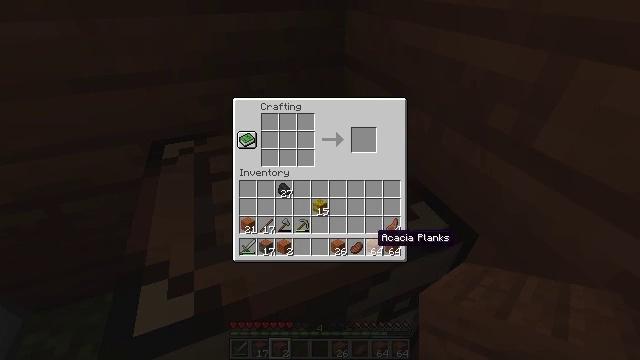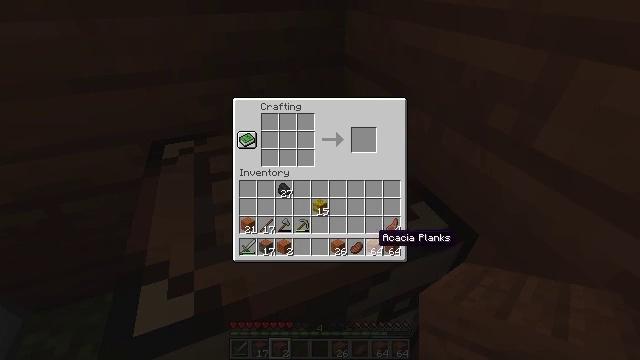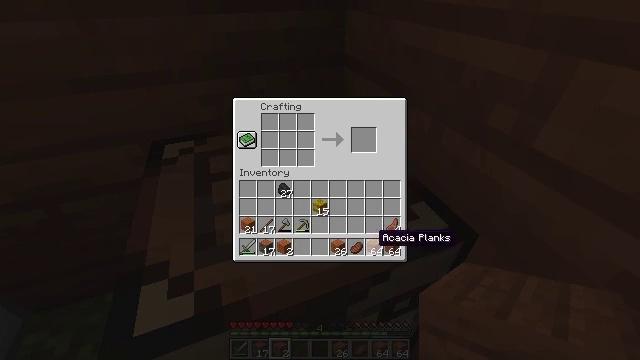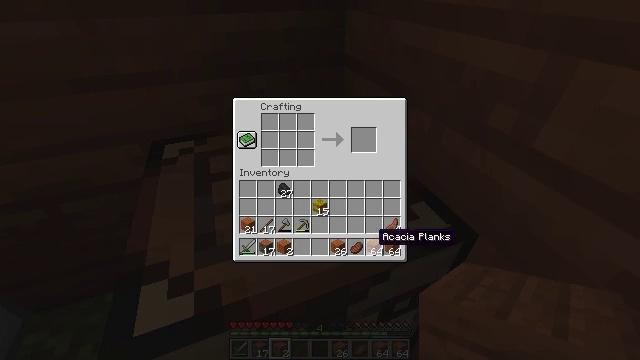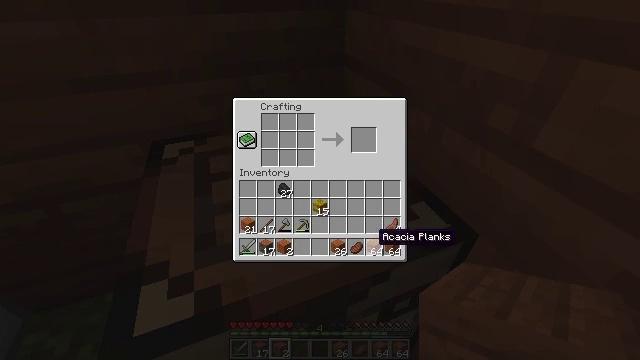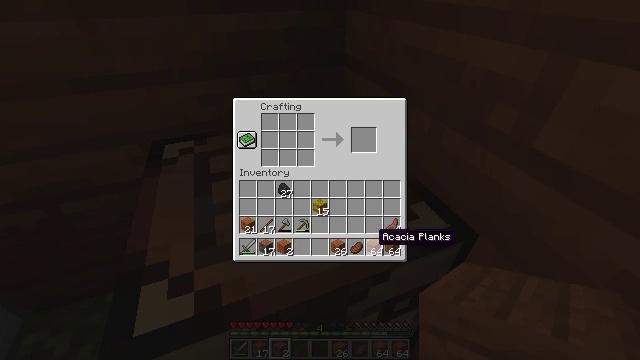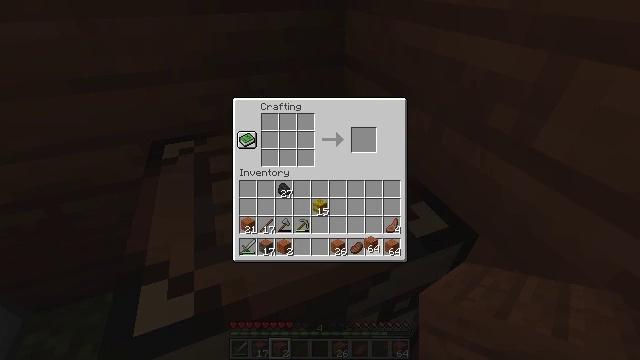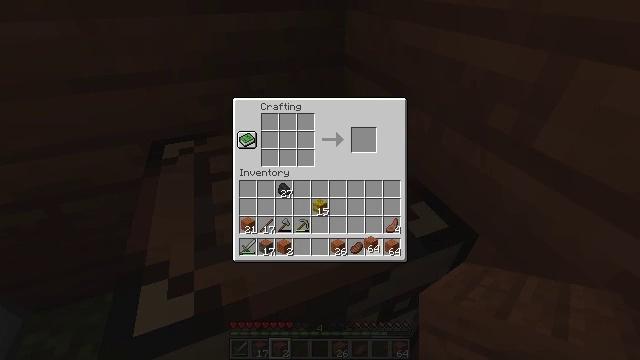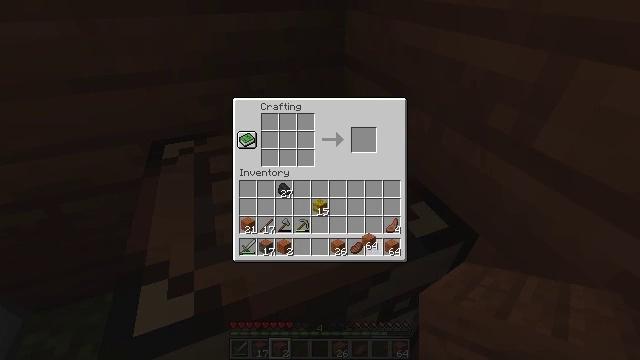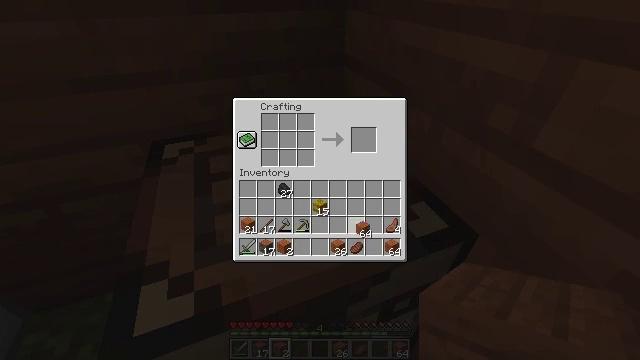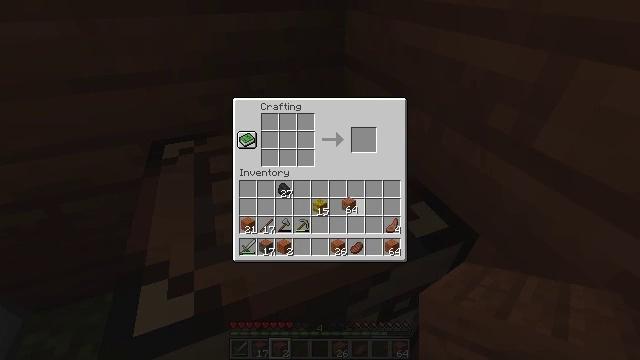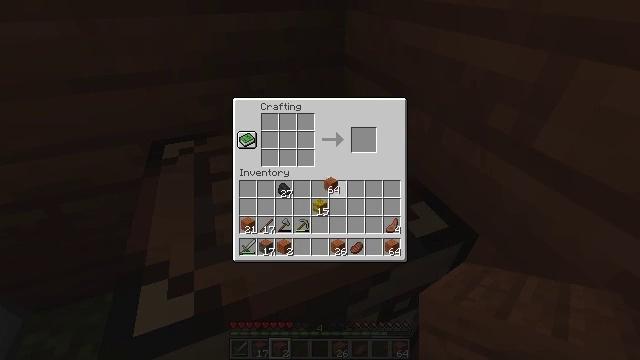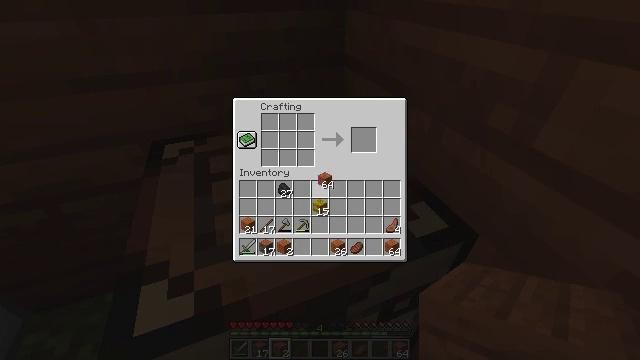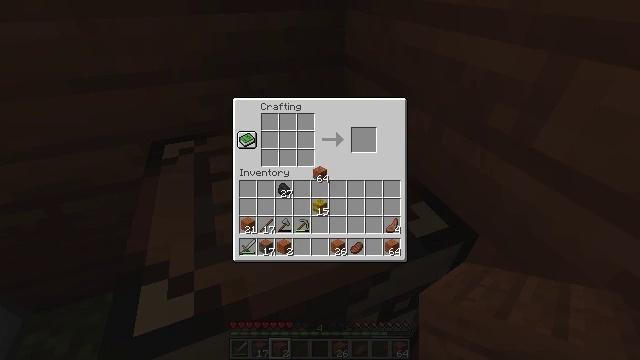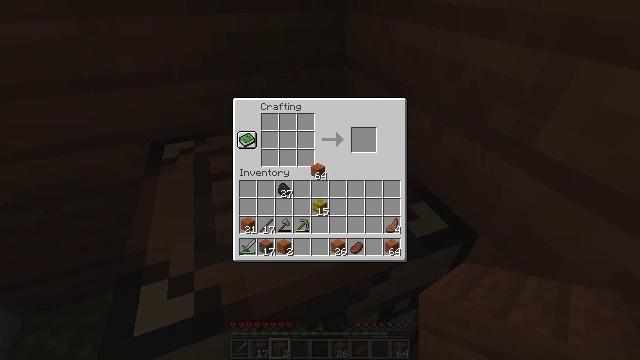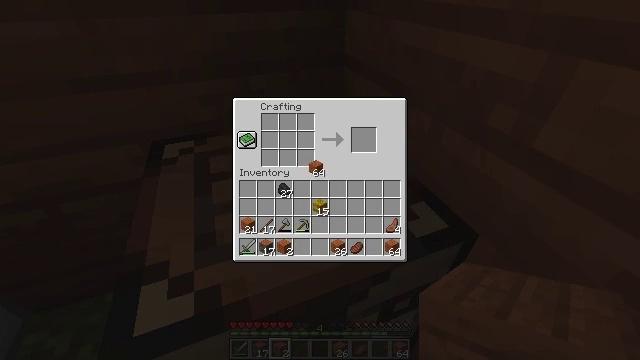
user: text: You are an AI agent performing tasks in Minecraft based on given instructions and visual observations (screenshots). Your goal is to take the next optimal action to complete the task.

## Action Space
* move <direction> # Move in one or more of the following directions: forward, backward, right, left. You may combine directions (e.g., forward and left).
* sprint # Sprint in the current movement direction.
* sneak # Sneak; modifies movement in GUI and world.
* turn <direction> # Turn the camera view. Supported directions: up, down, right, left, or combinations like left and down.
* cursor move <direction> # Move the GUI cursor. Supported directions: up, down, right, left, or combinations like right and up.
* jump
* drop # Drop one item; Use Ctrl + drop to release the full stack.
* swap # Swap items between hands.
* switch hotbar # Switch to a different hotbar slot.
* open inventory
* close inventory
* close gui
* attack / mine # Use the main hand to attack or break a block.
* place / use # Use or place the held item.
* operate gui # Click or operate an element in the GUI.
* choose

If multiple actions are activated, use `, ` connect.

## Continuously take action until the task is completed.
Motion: motion action
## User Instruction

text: Craft the acacia door in the crafting table with planks.
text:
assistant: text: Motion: no_op
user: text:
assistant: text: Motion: no_op
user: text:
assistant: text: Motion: no_op
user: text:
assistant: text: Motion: no_op
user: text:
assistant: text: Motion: no_op
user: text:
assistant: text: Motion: operate gui
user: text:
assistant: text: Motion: operate gui
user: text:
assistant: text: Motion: operate gui
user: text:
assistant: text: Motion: cursor move up
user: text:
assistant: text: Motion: cursor move left and up
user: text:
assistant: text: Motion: cursor move left and up
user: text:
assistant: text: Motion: no_op
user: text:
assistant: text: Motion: no_op
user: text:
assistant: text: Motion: no_op
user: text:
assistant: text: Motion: no_op
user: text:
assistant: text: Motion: no_op
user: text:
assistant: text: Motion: cursor move up
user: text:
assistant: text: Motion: cursor move up
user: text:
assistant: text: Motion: no_op
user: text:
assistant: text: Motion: no_op
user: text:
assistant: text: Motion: no_op
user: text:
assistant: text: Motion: no_op
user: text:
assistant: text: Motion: no_op
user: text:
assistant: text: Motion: no_op
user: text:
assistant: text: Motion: no_op
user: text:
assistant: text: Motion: no_op
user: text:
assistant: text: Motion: no_op
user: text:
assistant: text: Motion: no_op
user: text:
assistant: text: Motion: no_op
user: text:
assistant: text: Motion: no_op